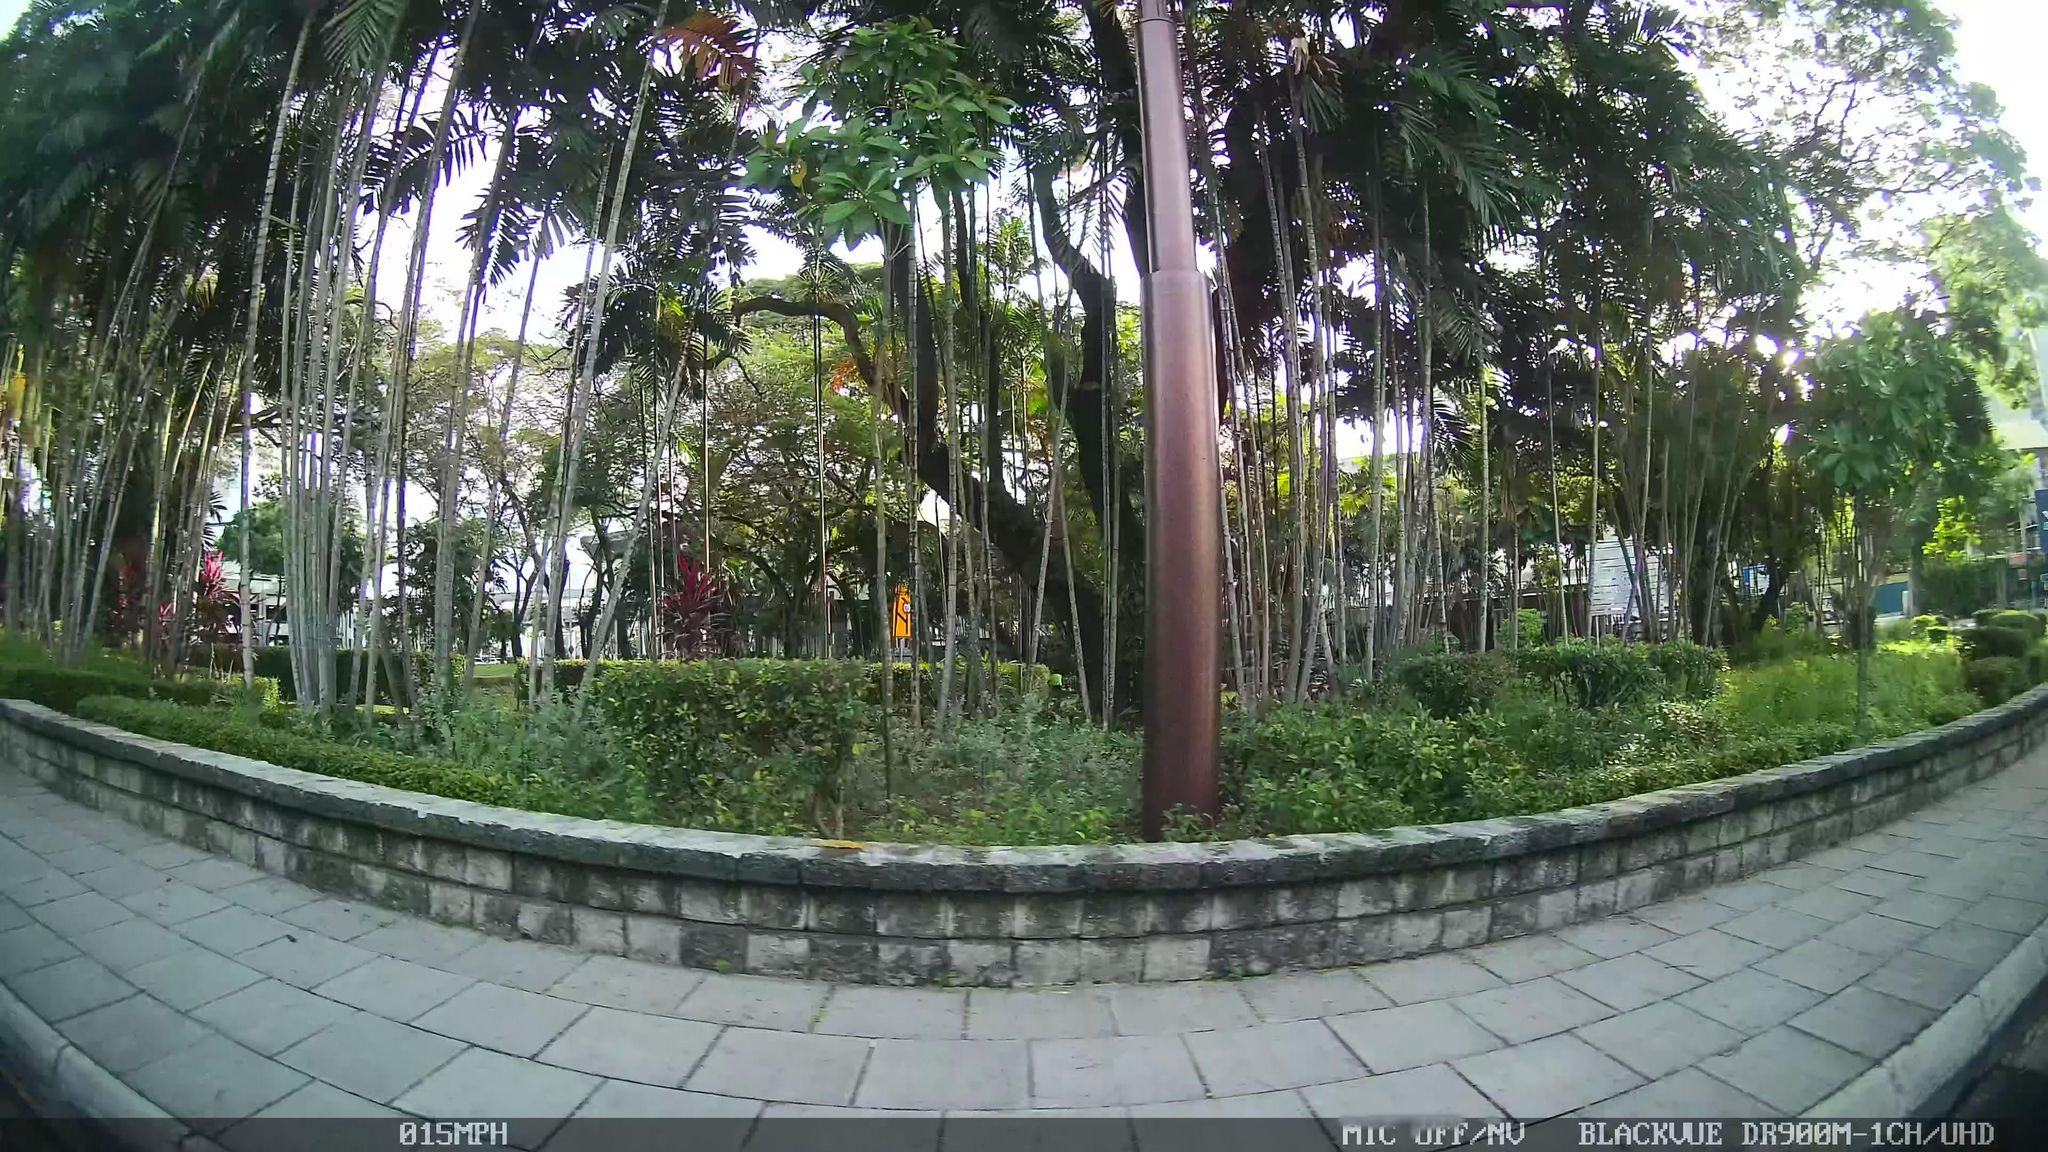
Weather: clear
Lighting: day
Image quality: good
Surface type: walking surface
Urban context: urban centre
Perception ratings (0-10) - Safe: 4.73, Lively: 1.53, Beautiful: 7.66, Boring: 4.42, Depressing: 3.95, Wealthy: 7.65